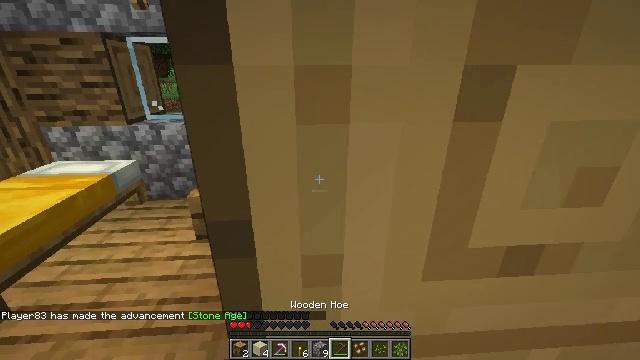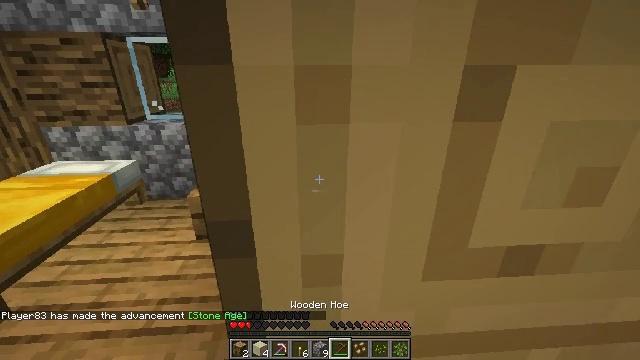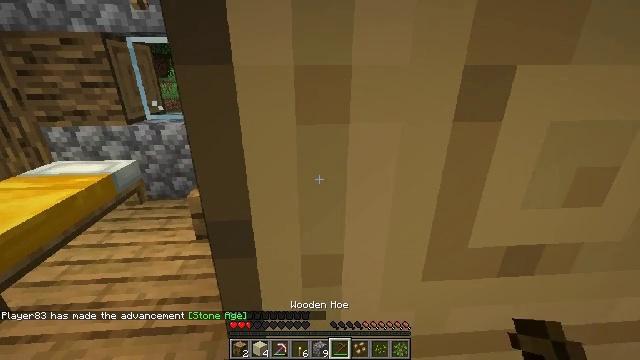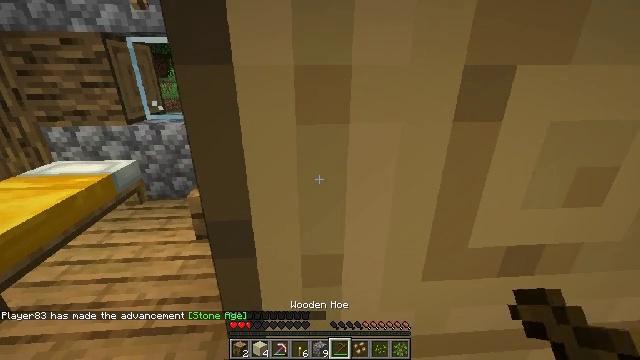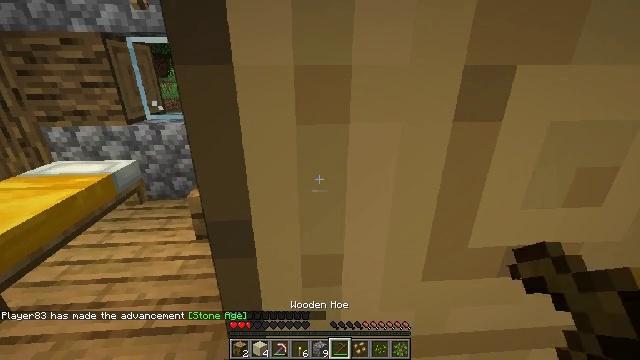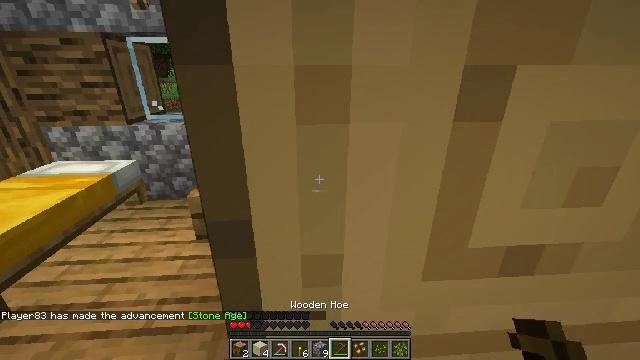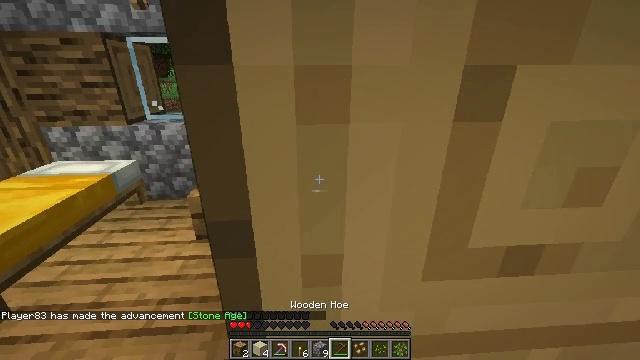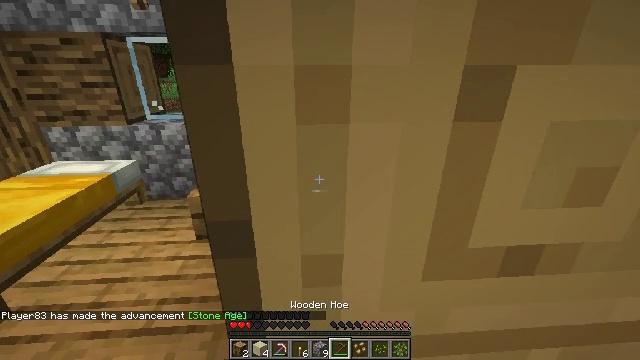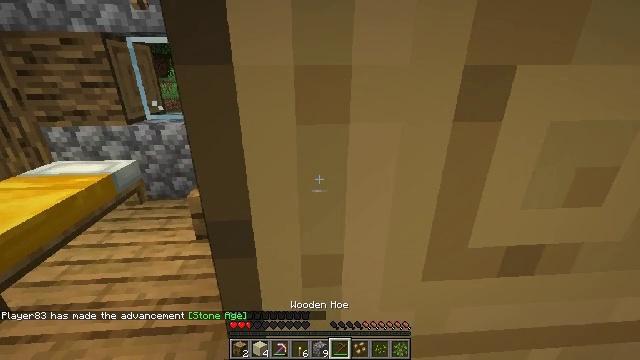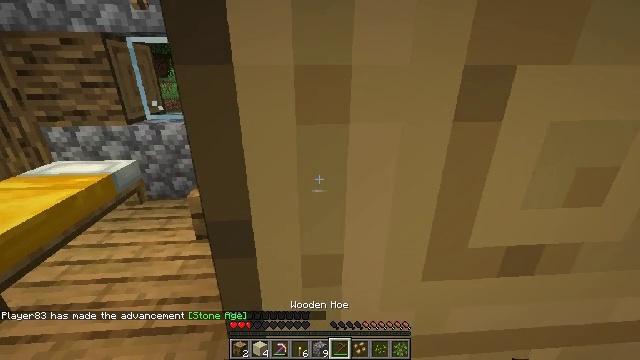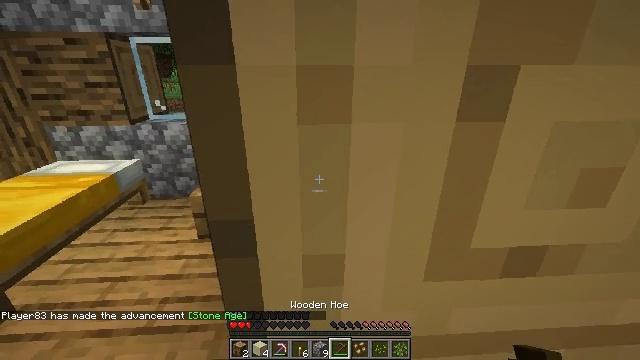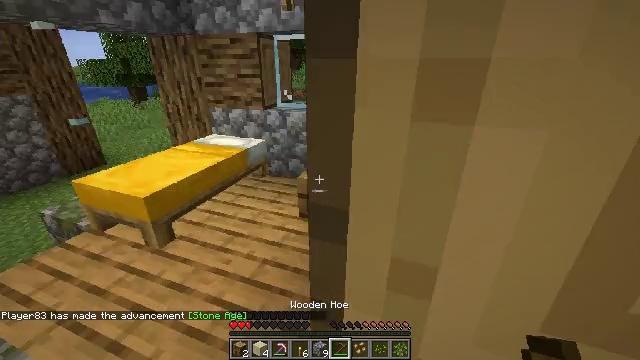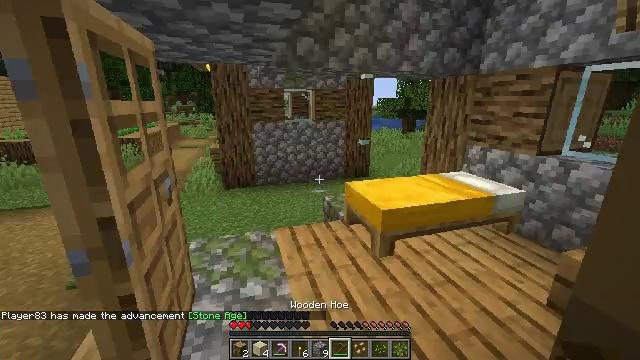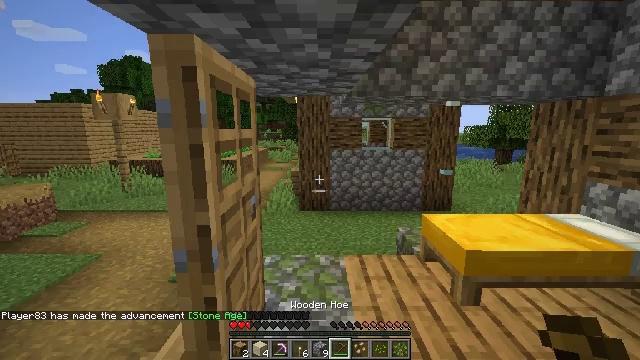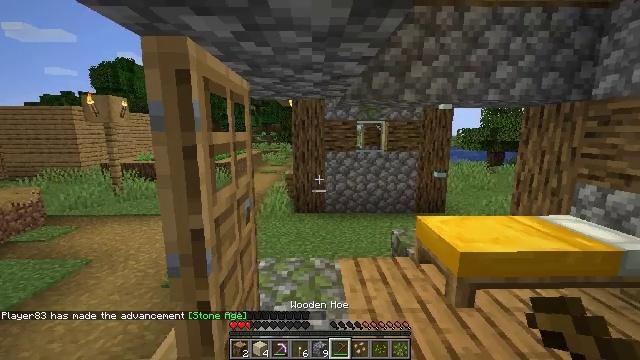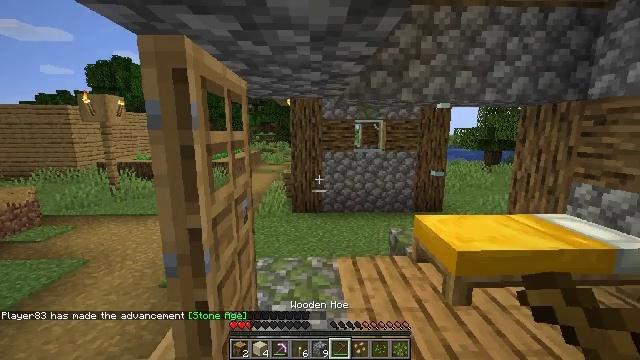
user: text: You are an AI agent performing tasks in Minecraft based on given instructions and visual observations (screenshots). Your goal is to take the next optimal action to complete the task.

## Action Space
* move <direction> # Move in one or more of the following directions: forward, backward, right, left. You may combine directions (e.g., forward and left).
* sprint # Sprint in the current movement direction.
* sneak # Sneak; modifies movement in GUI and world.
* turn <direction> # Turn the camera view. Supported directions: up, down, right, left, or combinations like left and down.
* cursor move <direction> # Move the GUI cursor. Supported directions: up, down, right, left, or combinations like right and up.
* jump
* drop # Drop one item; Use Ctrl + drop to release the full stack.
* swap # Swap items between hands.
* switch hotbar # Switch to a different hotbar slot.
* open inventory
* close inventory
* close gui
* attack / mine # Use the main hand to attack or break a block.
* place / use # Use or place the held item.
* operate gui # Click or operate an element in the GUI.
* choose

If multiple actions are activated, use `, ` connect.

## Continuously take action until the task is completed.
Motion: motion action
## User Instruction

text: Chop down the oak log.
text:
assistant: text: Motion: no_op
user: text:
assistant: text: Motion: no_op
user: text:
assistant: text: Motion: no_op
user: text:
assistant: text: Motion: no_op
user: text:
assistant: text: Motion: no_op
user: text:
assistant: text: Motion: no_op
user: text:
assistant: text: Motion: no_op
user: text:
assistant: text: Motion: no_op
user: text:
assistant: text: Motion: no_op
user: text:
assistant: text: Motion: no_op
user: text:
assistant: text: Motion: turn left and down
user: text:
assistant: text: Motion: turn left and up
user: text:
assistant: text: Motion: turn left and up
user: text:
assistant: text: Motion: turn right
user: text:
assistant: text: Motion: no_op
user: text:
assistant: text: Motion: turn right
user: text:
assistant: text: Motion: turn right
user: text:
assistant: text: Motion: turn right
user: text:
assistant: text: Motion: turn right
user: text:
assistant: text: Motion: no_op
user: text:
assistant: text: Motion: no_op
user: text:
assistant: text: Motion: no_op
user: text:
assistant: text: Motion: no_op
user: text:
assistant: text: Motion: no_op
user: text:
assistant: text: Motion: no_op
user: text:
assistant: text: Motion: no_op
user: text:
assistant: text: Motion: no_op
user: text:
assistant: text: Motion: no_op
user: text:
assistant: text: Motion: no_op
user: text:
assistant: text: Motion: no_op